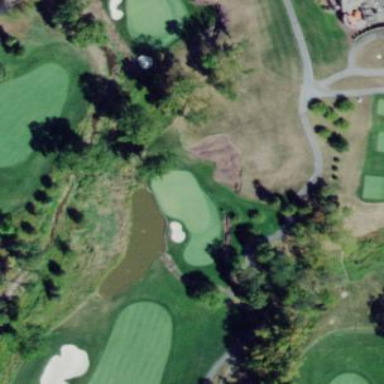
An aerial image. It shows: Rough area in golf course.